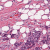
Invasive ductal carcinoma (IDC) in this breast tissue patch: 1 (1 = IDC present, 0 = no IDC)